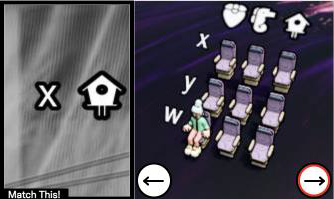
Task: seats
Answer: no